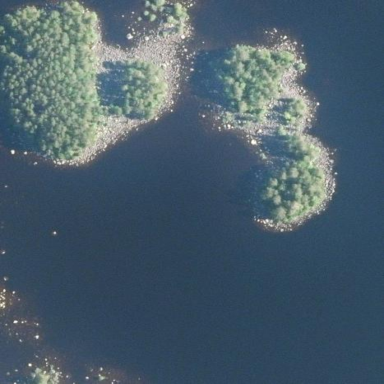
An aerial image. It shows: Islet.